Question: I want to generate ID card for the students admitted in the college.
i have linked a photo in which i am sharing as to how the i want the id cards in pdf file through php and fdpf. and i am fetching the date from mysql.

Suppose i have 13 students available for a particular course. Now, i want the data to first actually work multicolumn wise and then as the page is filled, it should create the back side of the page in next page and move on to other page. On one A4 page, i can have only six ID cards and on the next page, six backside of those id card and again this step should repeat. I am confused.
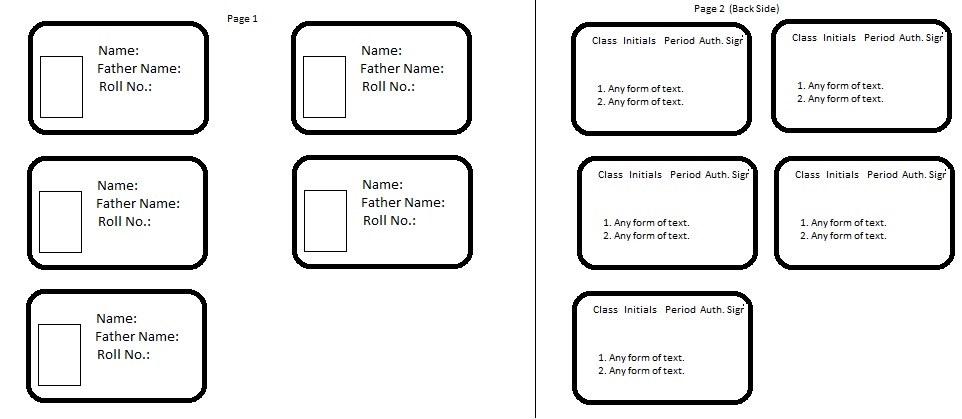
Answer: - <URL>